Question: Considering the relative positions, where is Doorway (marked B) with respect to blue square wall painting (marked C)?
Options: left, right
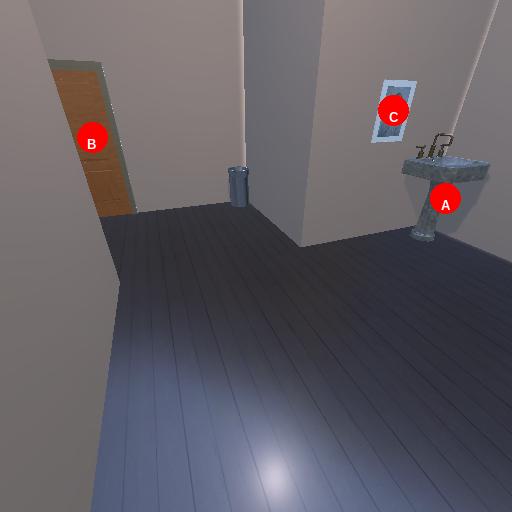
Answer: left